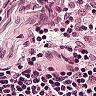
Metastatic tissue present: no